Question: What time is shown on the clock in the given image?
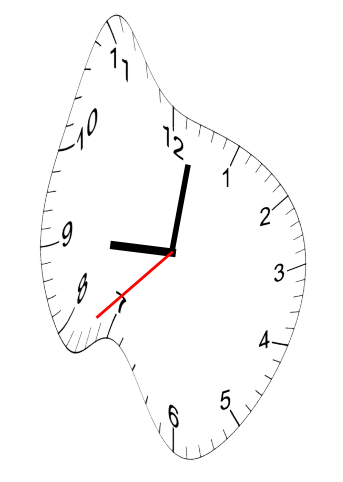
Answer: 09:01:38